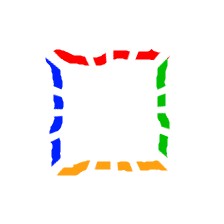
Shape: square